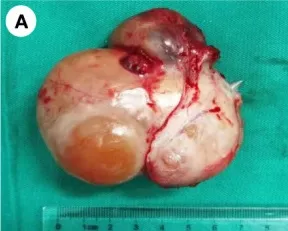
Para-testicular mass after first excision. (A) The smooth appearance of the para-testicular SRMS; the size was approximately 6 cm x 7 cm x 4 cm, and its envelope is intact.
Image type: medical_photograph (other_medical_photograph)